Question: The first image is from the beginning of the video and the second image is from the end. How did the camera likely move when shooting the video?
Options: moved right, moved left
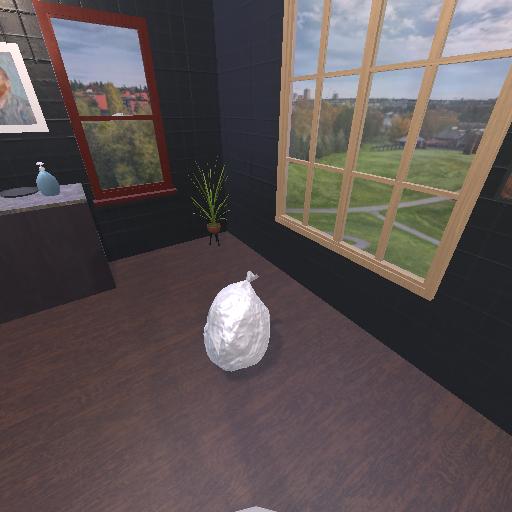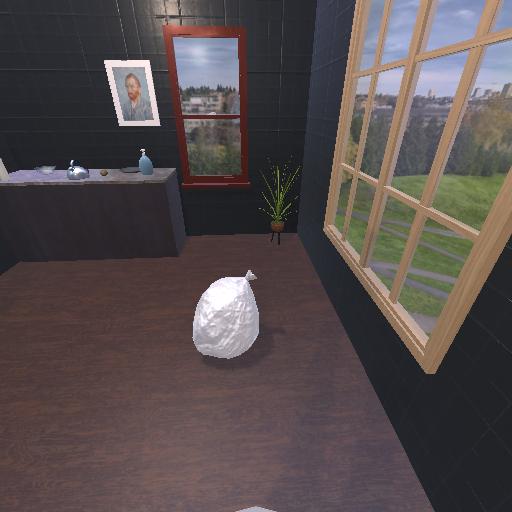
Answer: moved right